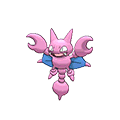
Pok\u00e9mon: gligar